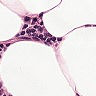
Metastatic tissue present: no